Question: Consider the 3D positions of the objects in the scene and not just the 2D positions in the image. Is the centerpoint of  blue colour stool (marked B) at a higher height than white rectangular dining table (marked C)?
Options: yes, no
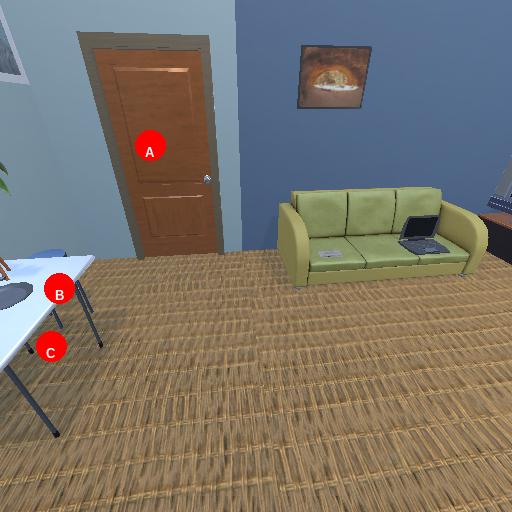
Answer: yes